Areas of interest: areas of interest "Heilongjiang Science & Technology Museum"
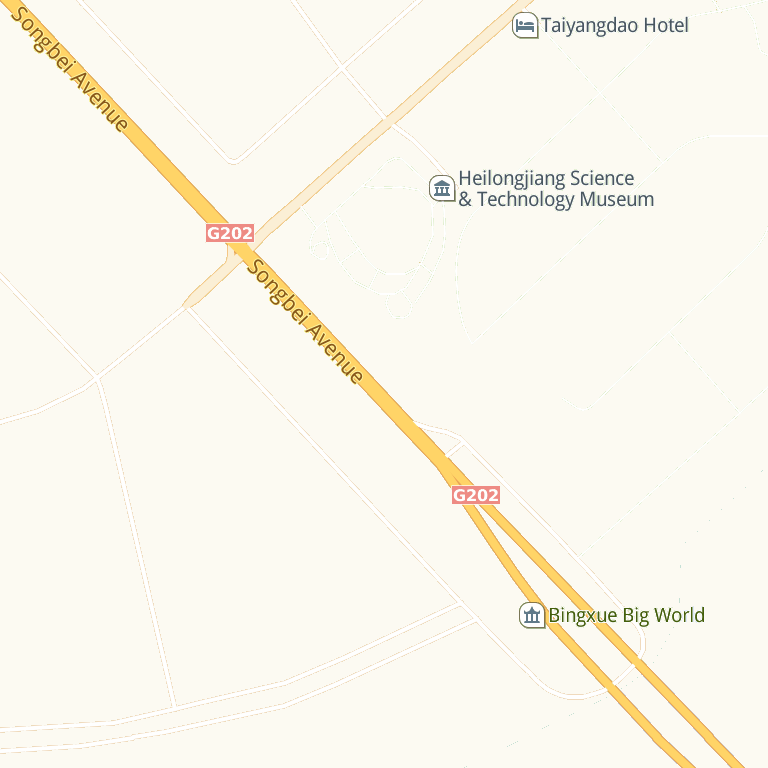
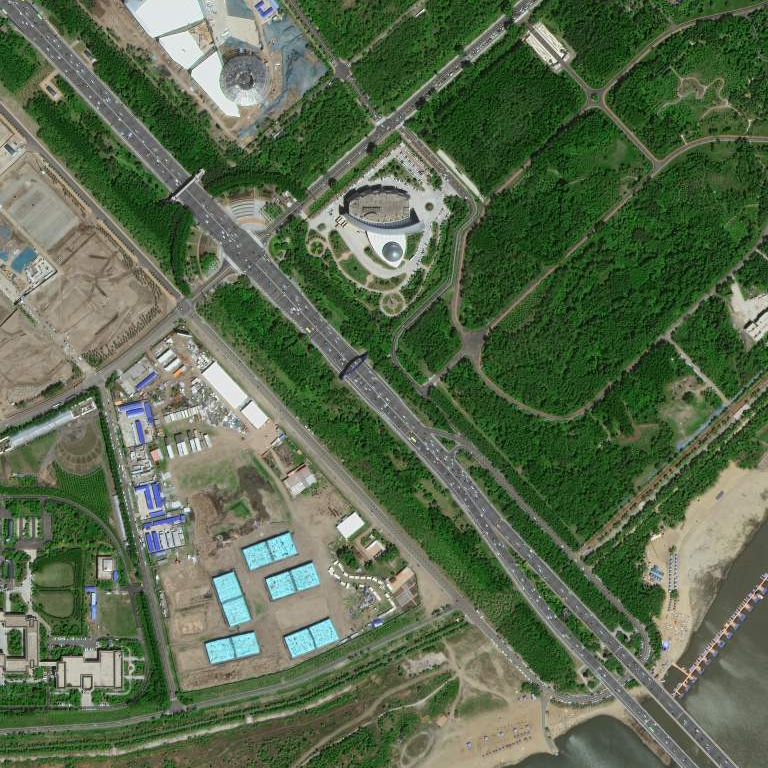